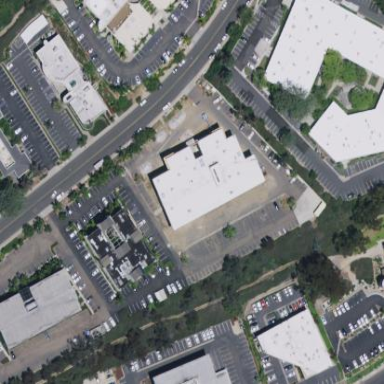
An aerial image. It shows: Office building.